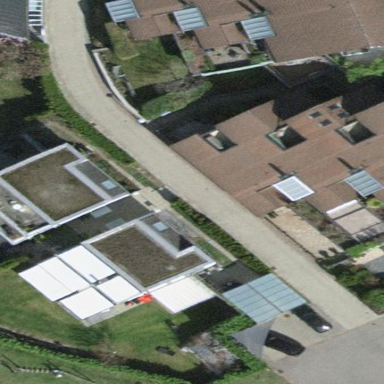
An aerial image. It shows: Detached building.